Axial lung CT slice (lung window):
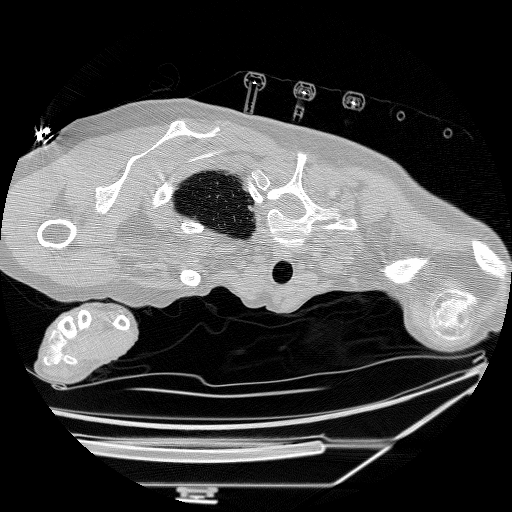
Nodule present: no